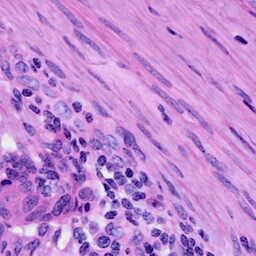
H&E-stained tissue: Cervix